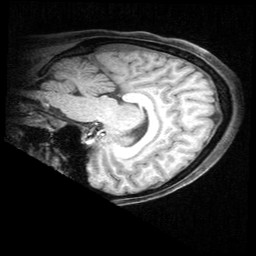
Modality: T1w
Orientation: sagittal
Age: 27
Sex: female
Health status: healthy